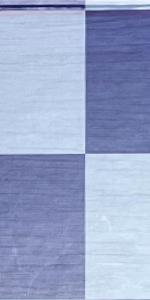
Label: Empty